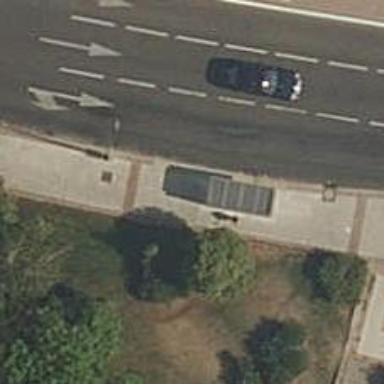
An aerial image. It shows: Bus stop with shelter. It is platform for public transport.